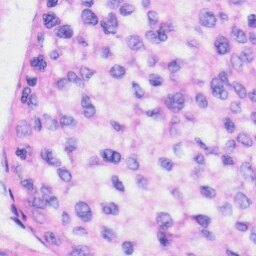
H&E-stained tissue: Liver